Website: lowes
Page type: address-validator
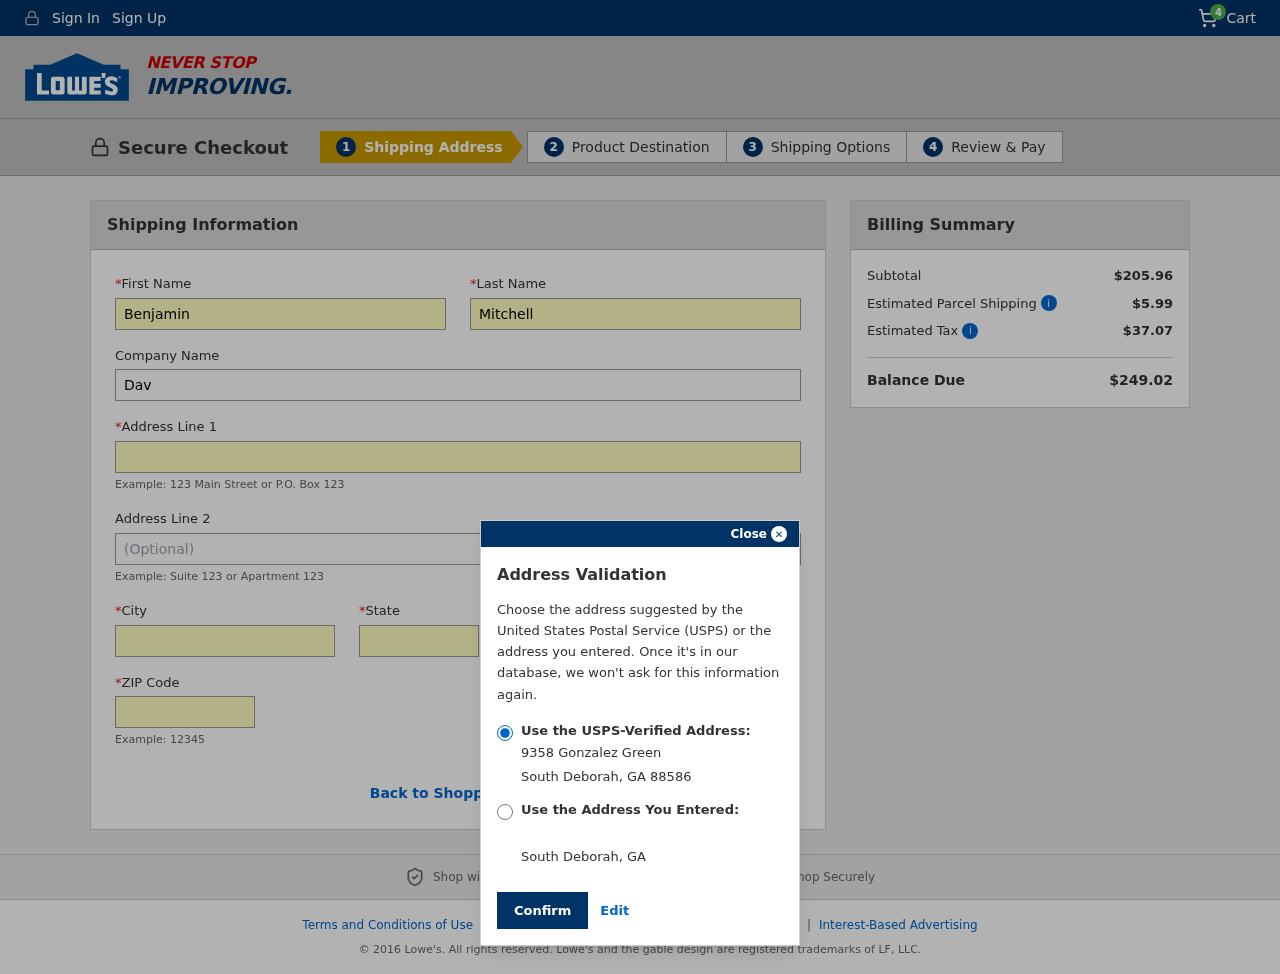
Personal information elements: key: PII_CITY
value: South Deborah
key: PII_COMPANY
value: Davila Ltd
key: PII_FIRSTNAME
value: Benjamin
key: PII_LASTNAME
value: Mitchell
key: PII_POSTCODE
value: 88586
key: PII_STATE
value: Georgia
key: PII_STATE_ABBR
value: GA
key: PII_STREET
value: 9358 Gonzalez Green
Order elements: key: ORDER_NUM_ITEMS
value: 4
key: ORDER_SUBTOTAL
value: $205.96
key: ORDER_SHIPPING_COST
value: $5.99
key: ORDER_TAX
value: $37.07
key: ORDER_TOTAL
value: $249.02